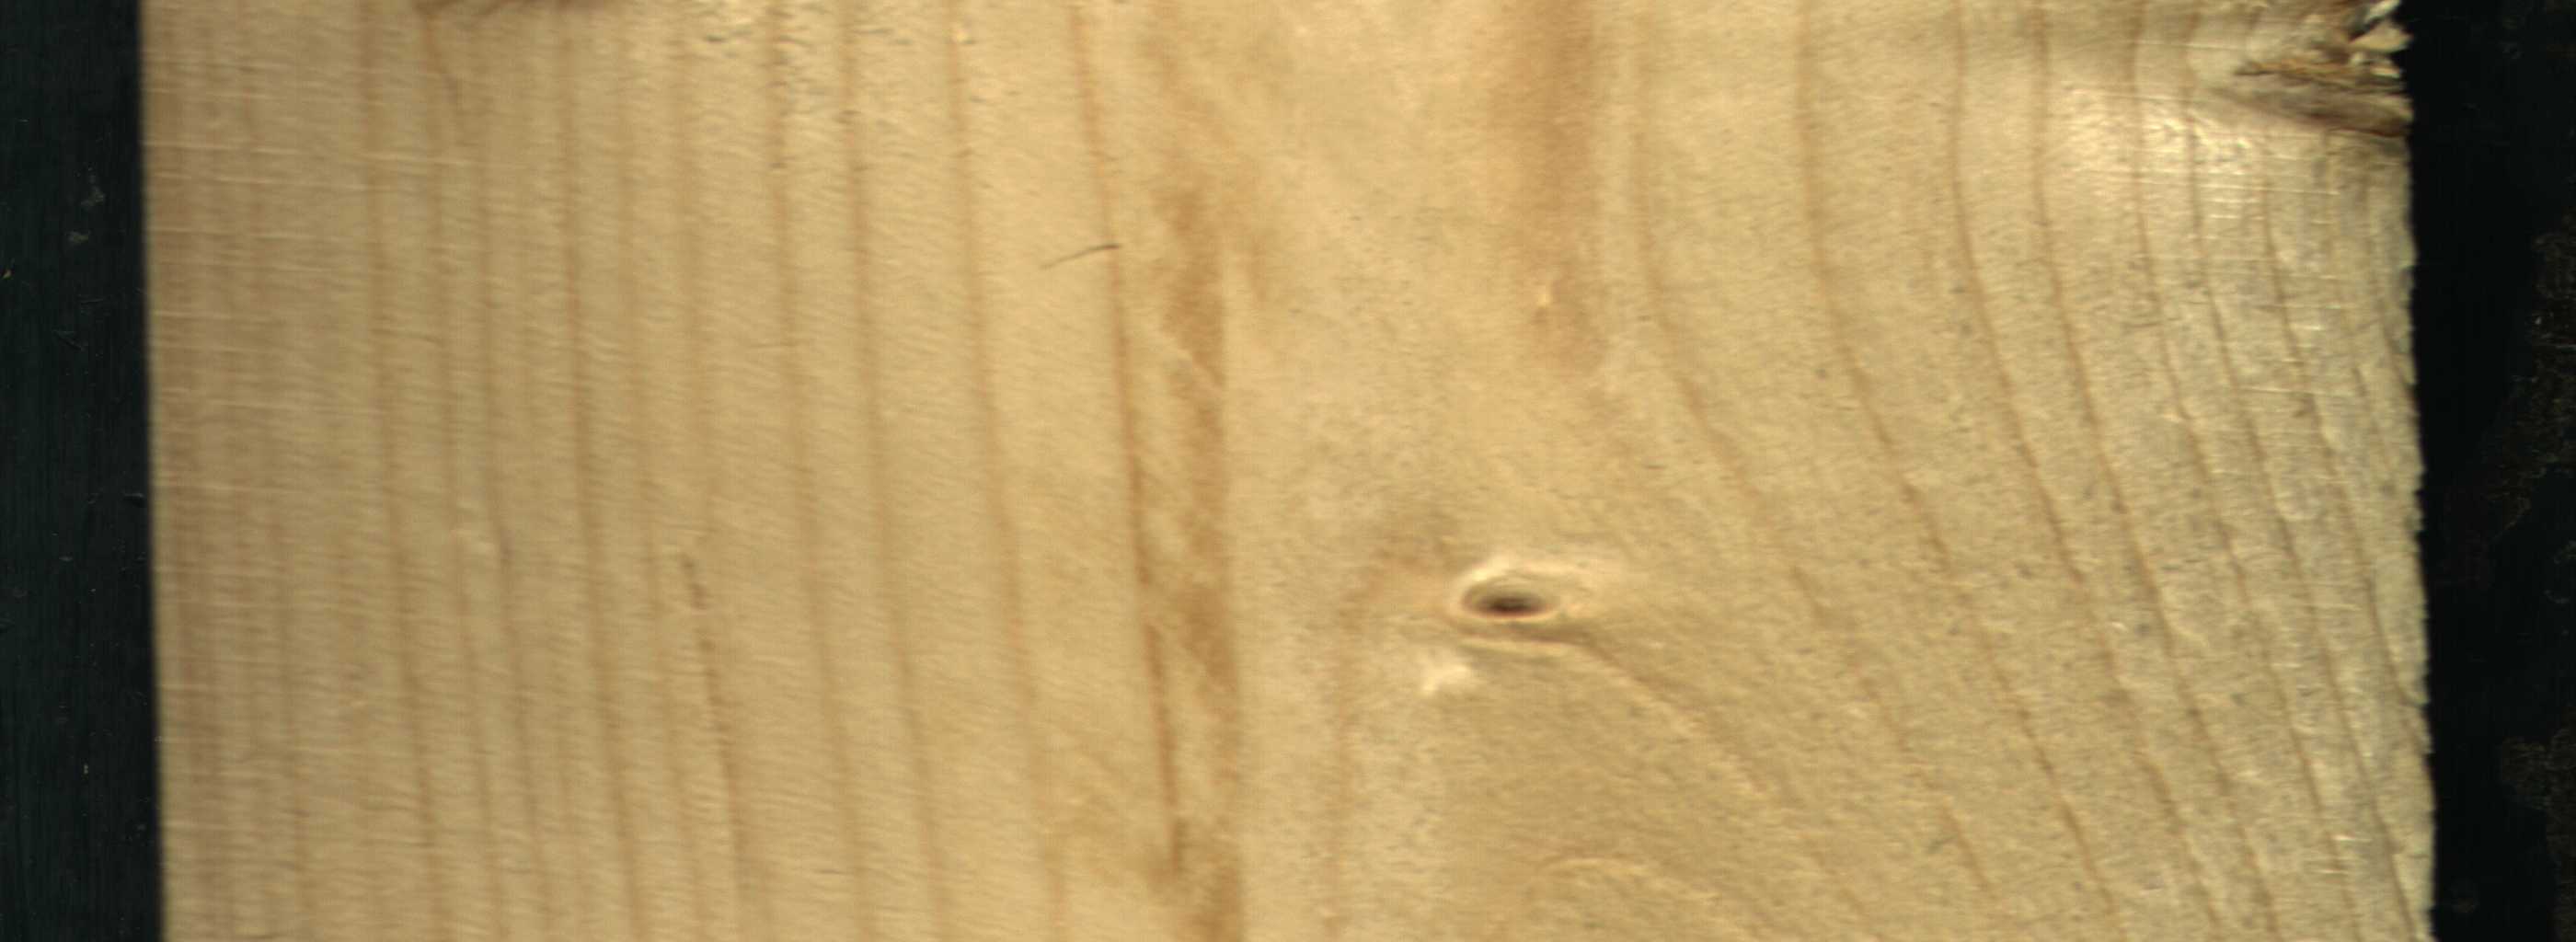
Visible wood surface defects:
Live_Knot